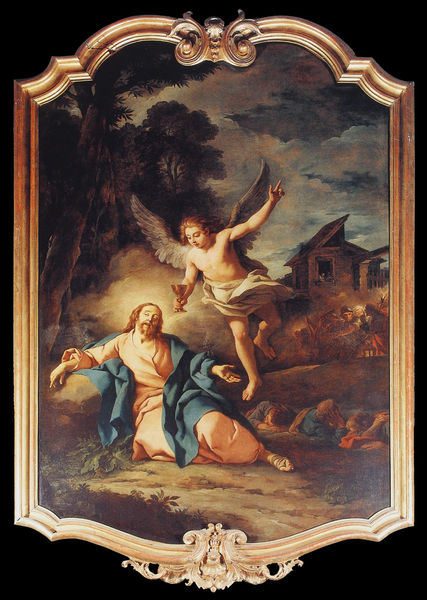
Titel: Jesus im Garten Gethsemane
Künstler: Jean - Francois de Troy
Standort: Besancon, Cathédrale Saint-Jean (EU - F - Burgund)
Schlagwörter: baum, gemälde, gott, himmel, wolken, abend, licht, nacht, haus, rot, rahmen, öl, natur, gold, kelch, wald, engel, rast, glanz, christus, jesus, erleuchtung, blauer mantel, schlafende männer, schlafende männder, bmantel